Interaction volume radius: 10 \u00c5
Interaction volume height: 15 \u00c5
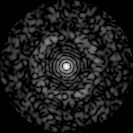
Disorder parameter: 0.8203